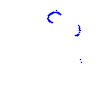
Particle: proton